Field crop: maize
Growth stage: 1
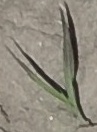
Species: sorghum